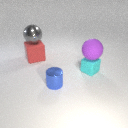
small cyan rubber cube below large purple rubber sphere